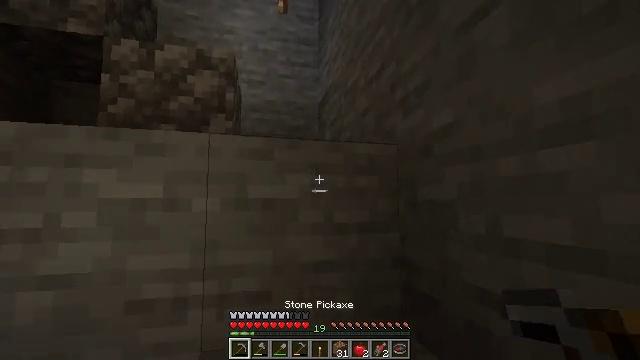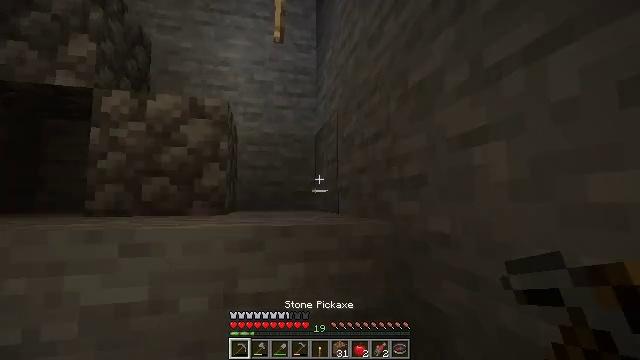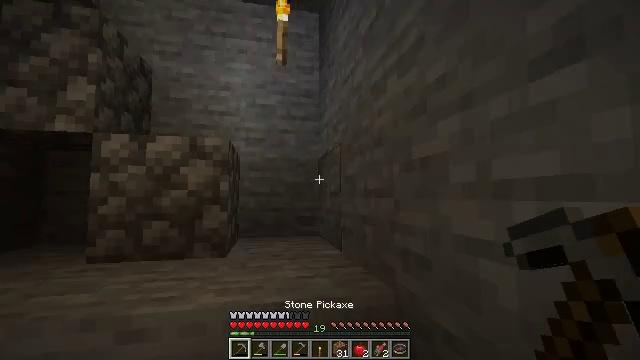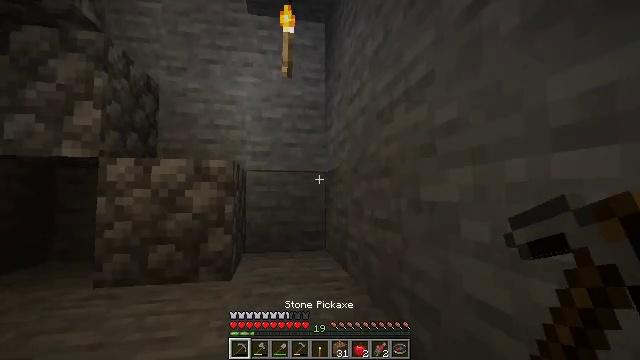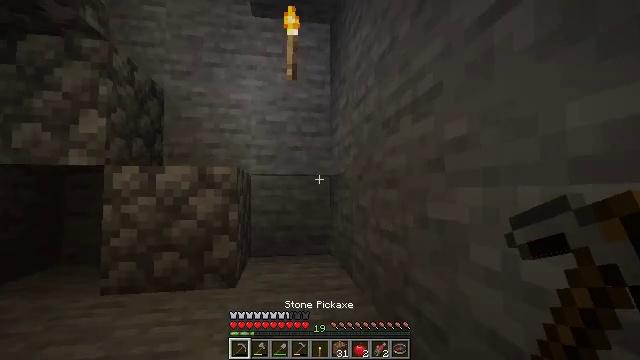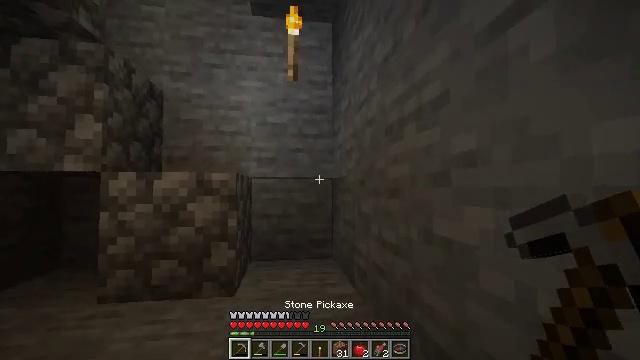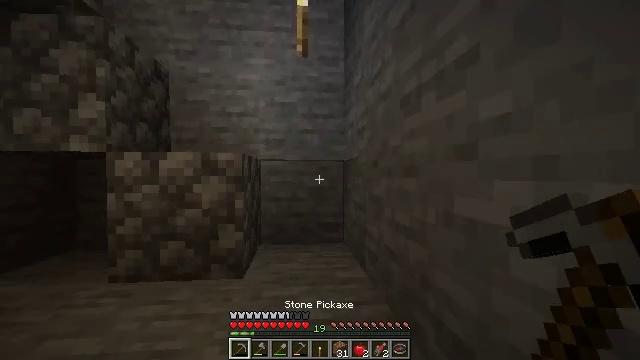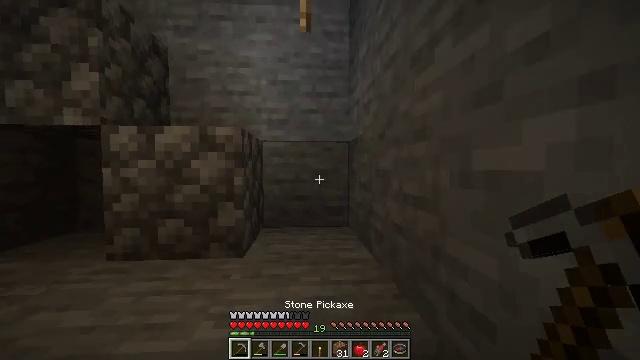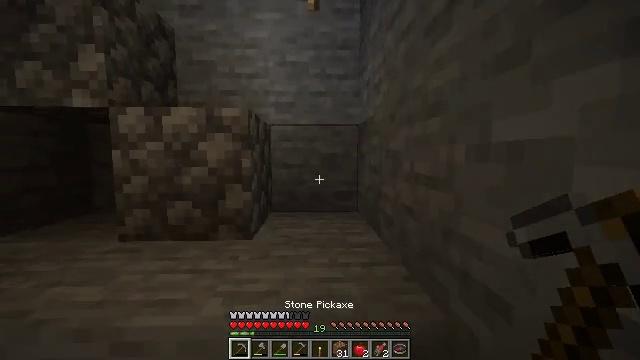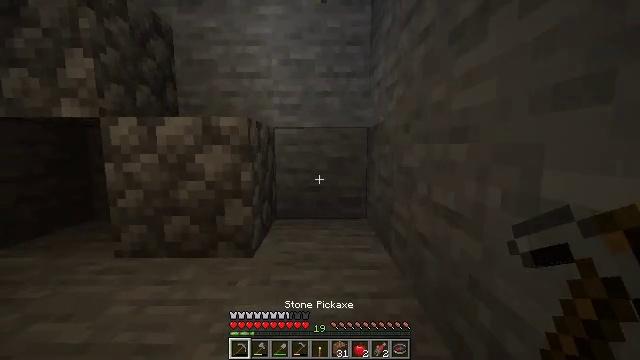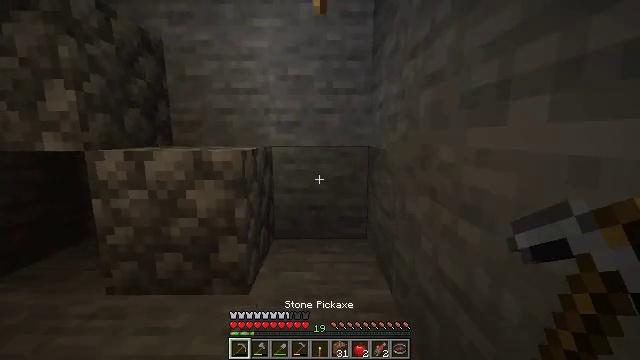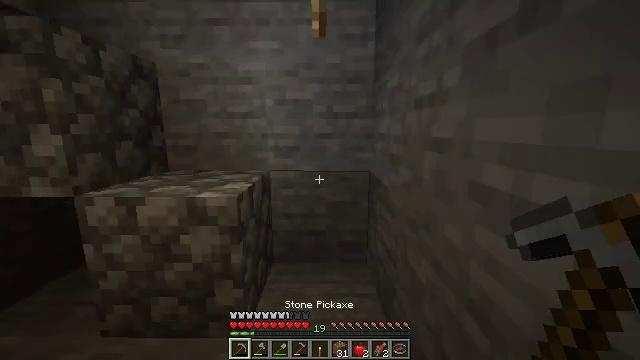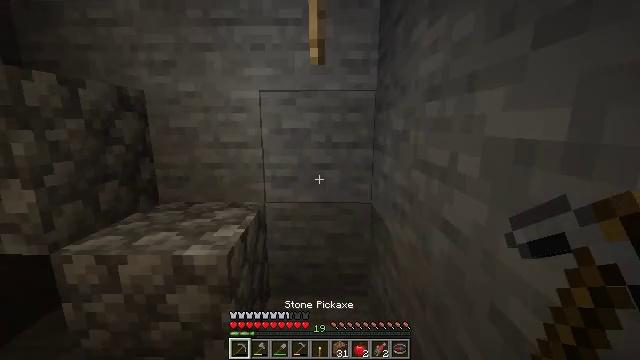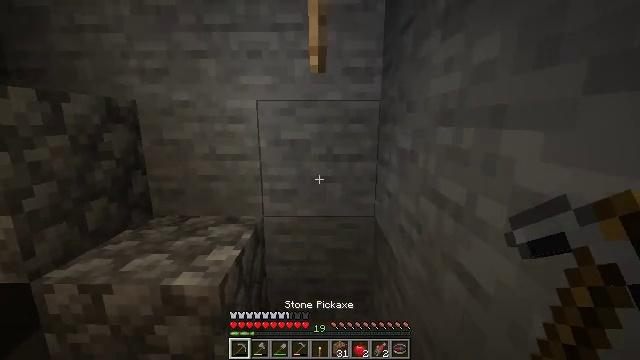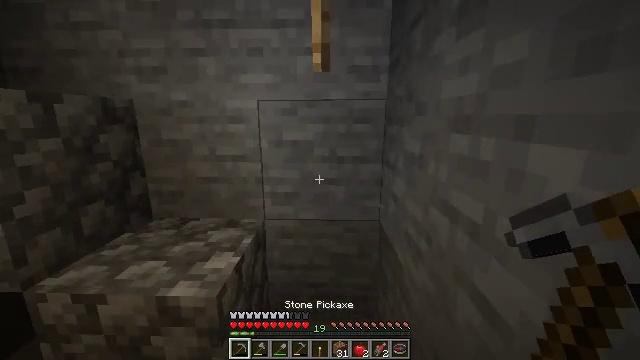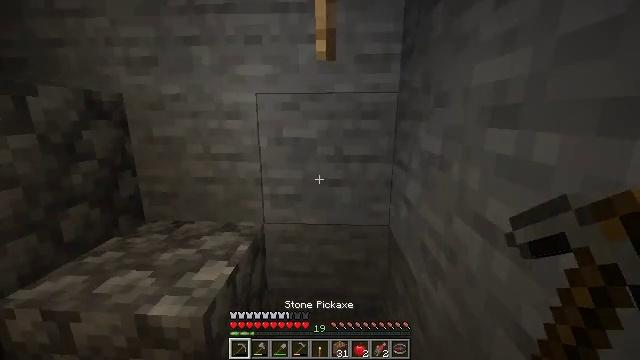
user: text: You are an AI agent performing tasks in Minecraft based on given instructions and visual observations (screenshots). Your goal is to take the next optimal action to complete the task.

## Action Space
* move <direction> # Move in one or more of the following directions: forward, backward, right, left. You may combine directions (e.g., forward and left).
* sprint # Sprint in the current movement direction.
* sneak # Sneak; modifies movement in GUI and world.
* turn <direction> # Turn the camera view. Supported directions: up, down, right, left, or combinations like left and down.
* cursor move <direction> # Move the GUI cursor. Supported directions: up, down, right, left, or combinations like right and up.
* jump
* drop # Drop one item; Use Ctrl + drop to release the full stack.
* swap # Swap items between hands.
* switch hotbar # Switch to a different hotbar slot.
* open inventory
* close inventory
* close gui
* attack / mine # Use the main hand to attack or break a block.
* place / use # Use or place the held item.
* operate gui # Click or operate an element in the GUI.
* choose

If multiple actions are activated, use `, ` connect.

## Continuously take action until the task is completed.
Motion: motion action
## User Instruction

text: Gather wheat by left-clicking on it.
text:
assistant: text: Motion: move forward, jump
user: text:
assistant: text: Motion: move forward, turn left and down, jump
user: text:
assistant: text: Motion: move forward, turn left, jump
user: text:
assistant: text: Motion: move forward, turn left
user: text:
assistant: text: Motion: move forward
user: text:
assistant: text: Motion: move forward, turn left and down, jump
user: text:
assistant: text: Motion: move forward, turn left and down, jump
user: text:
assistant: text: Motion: move forward, turn left and down, jump
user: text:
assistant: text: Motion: move forward, turn left and down, jump
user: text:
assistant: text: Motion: move forward, turn down, jump
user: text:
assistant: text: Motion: move forward, turn down
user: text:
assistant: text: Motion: move forward, turn down, jump
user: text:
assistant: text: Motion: move forward, jump
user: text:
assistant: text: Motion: move forward, jump
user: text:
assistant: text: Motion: move forward, turn left, jump
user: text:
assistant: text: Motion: move forward, turn left
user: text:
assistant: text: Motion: move forward, turn left and up
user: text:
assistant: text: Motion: turn left and up
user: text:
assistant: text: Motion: turn left and up
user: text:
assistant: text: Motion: turn left and down
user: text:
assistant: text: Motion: turn right and down
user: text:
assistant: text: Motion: no_op
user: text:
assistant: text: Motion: no_op
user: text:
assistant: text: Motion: turn left
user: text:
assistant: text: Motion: turn left and down
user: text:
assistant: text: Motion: turn left and down
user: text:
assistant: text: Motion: turn left and down
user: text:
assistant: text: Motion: no_op
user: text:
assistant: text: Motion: turn left
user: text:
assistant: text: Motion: turn left